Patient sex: M
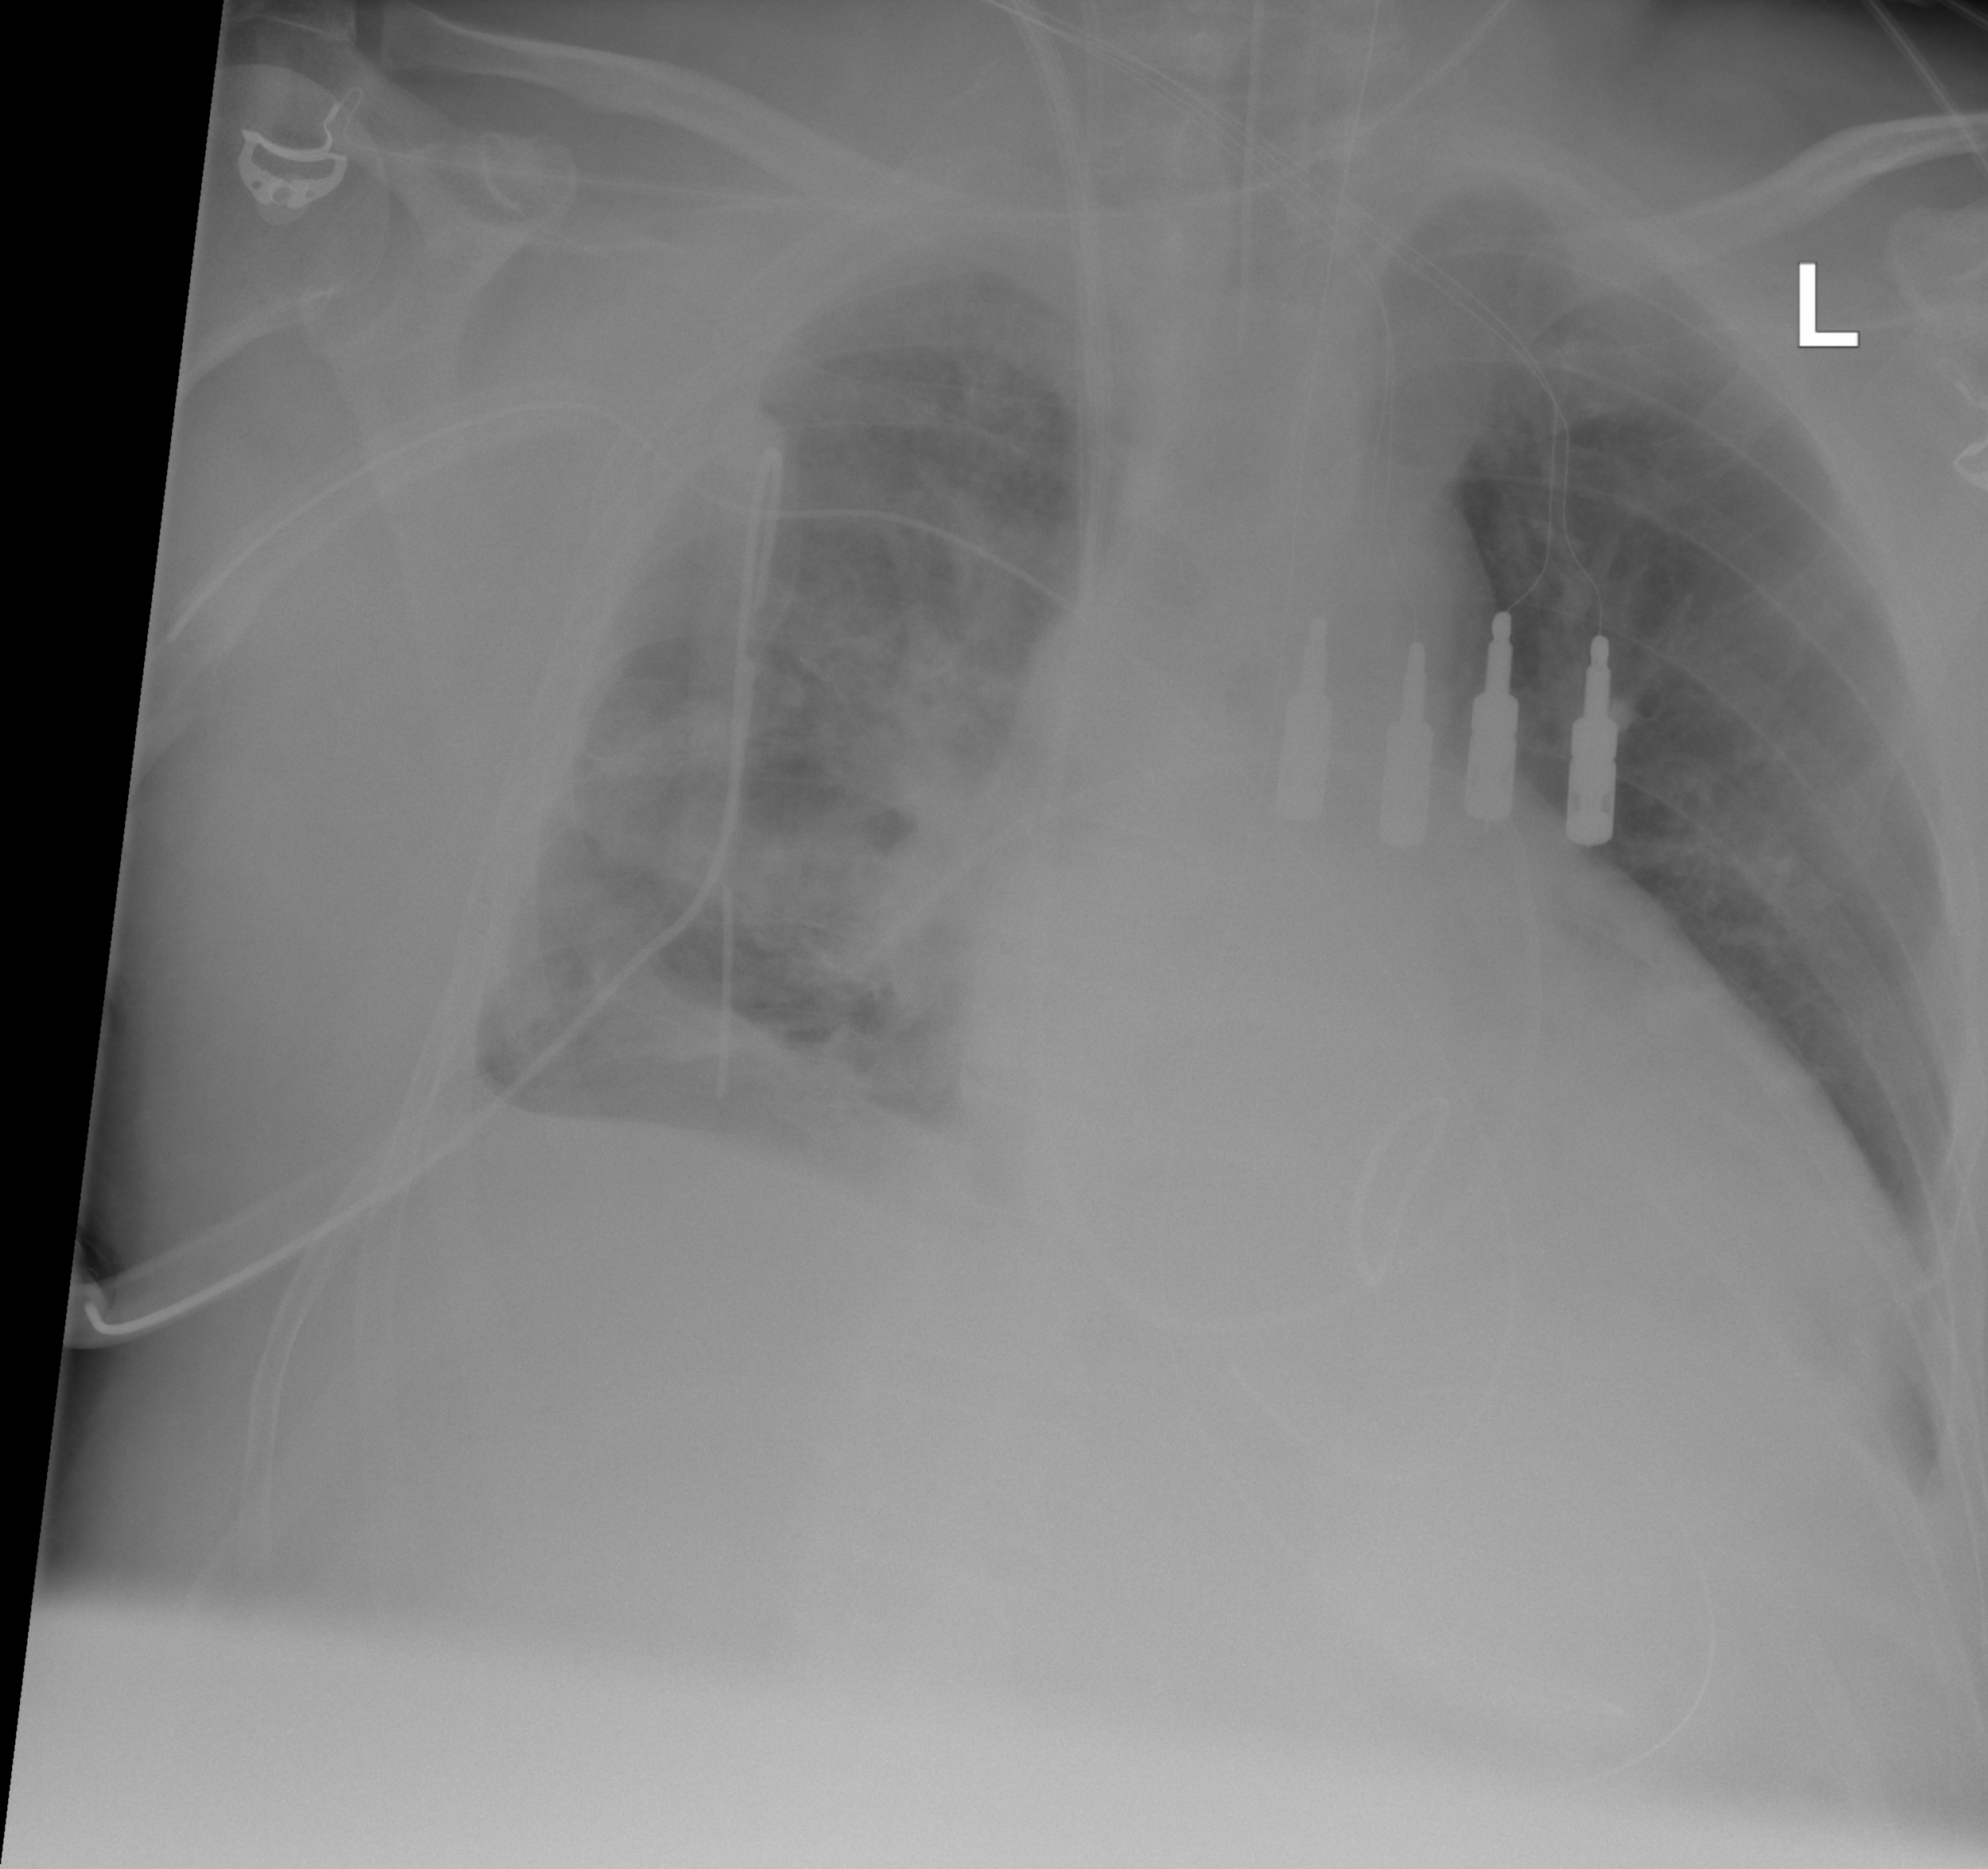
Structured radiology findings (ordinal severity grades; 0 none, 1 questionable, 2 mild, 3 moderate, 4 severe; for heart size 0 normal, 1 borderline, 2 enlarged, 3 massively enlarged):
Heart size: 1
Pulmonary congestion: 0
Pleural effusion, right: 2
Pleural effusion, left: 2
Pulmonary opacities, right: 3
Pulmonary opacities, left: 0
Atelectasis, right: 2
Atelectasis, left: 2